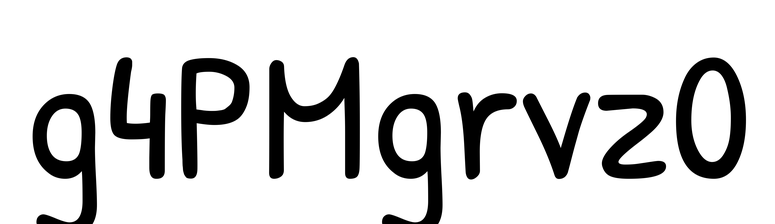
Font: PatrickHand-Regular